Interaction volume radius: 10 \u00c5
Interaction volume height: 40 \u00c5
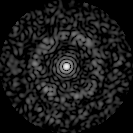
Disorder parameter: 0.83